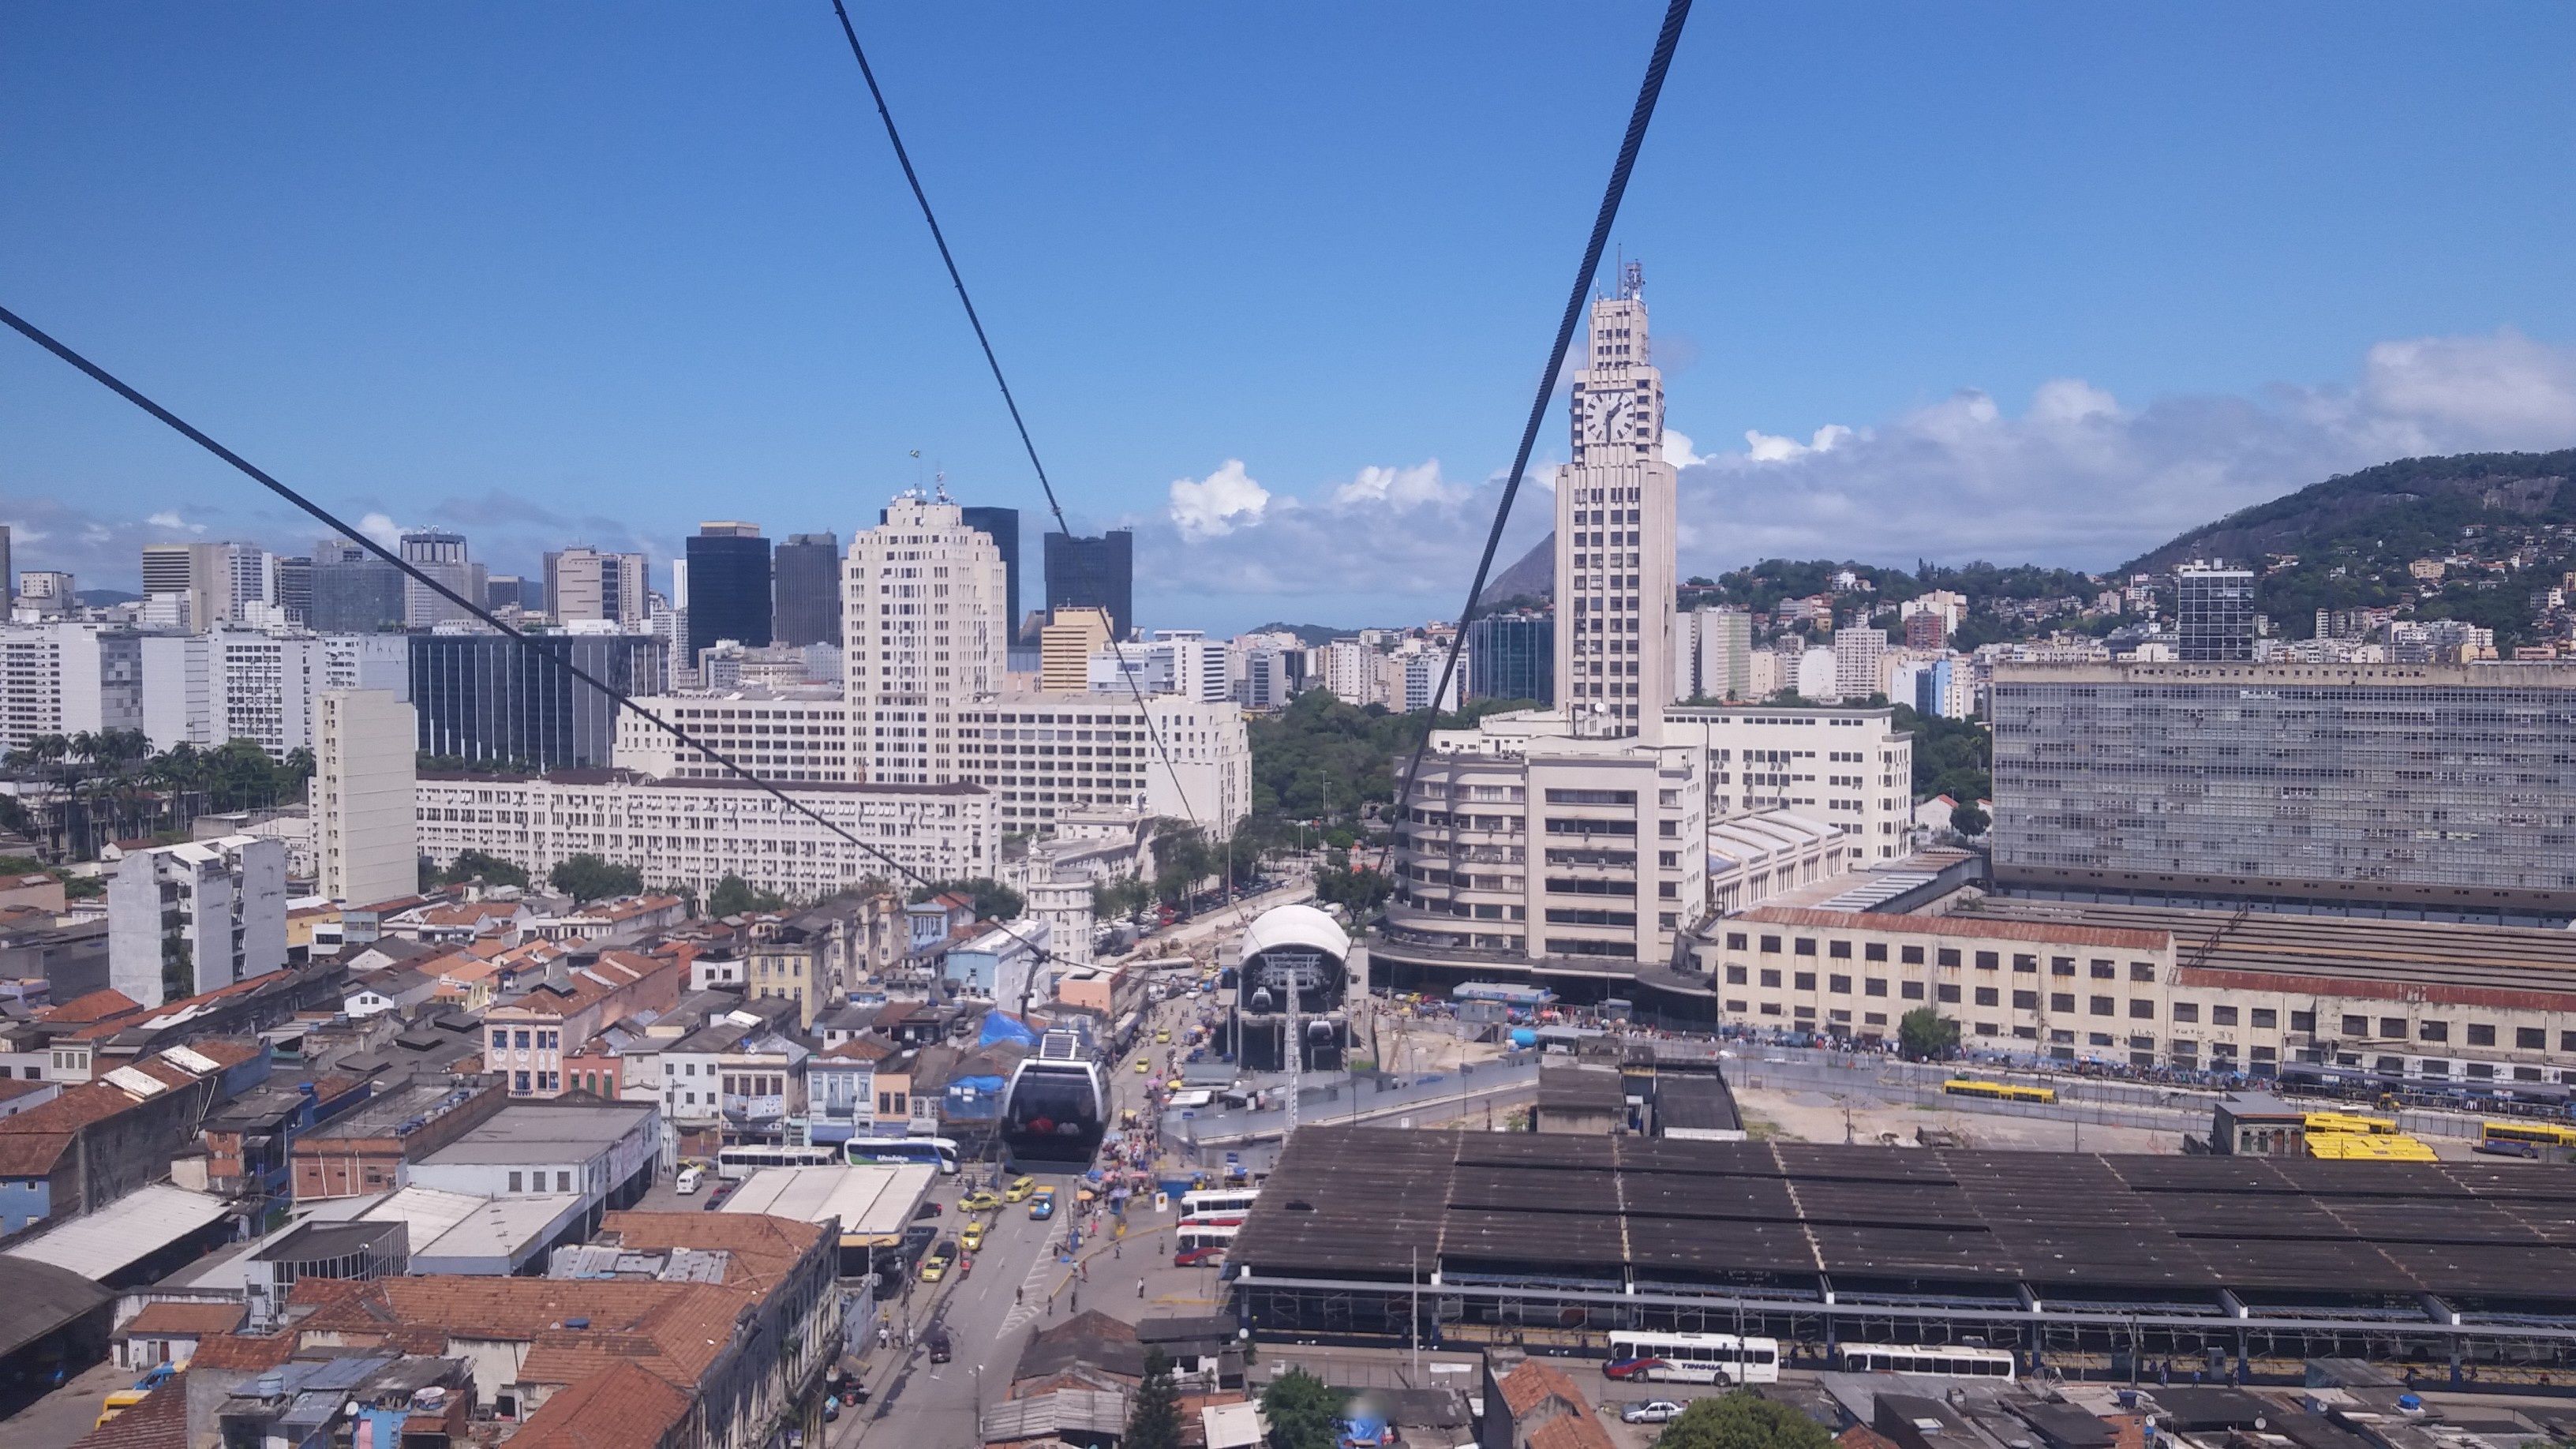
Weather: clear
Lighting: day
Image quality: good
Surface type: walking surface
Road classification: steps, service, footway
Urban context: urban centre
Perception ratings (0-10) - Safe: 1.89, Lively: 7.22, Beautiful: 2.23, Boring: 5.79, Depressing: 6.97, Wealthy: 2.89